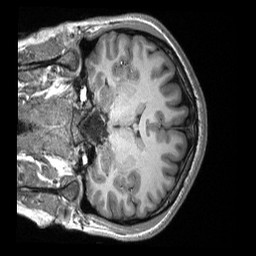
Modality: T1w
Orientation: coronal
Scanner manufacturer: siemens
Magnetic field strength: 3 T
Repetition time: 2.3 s
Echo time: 0.00308 s